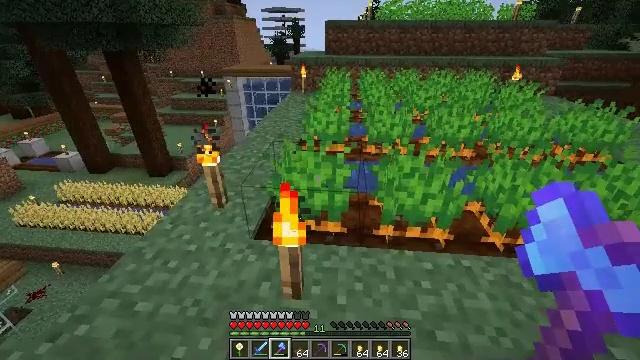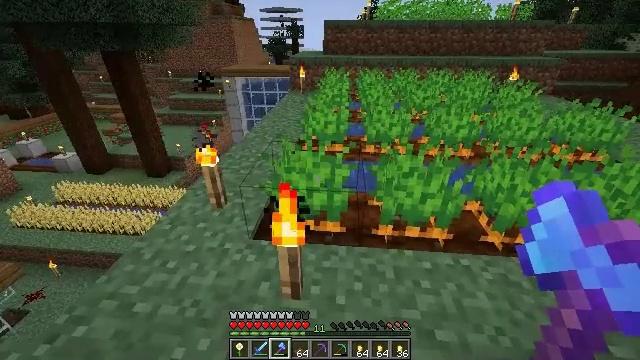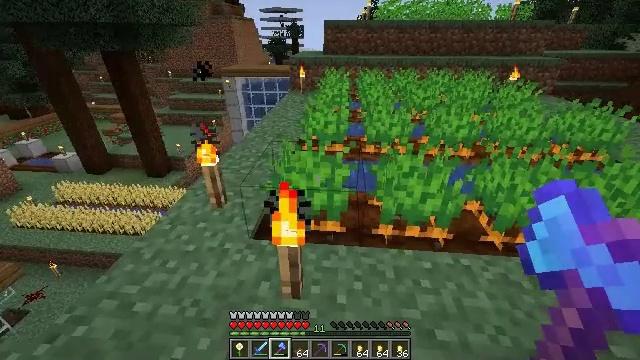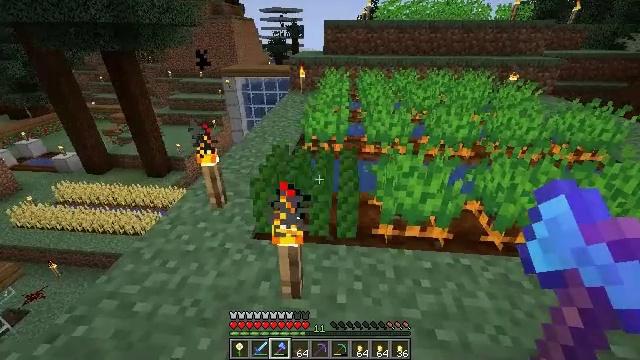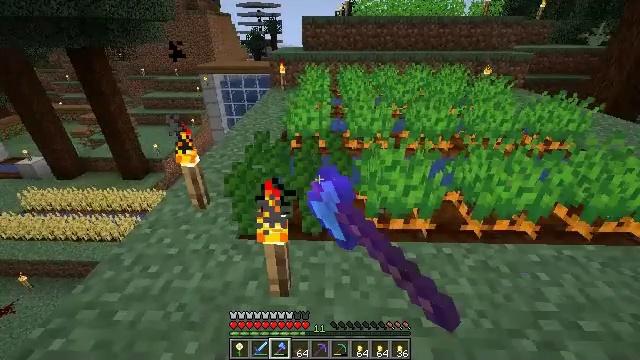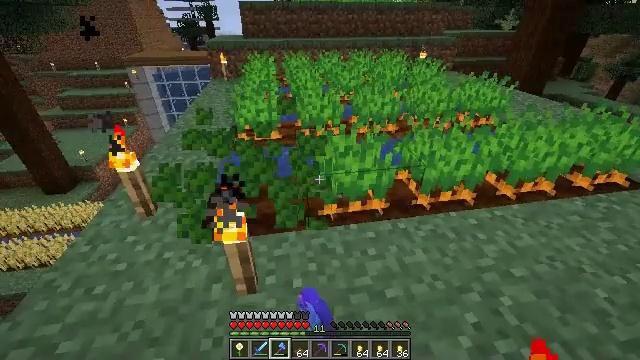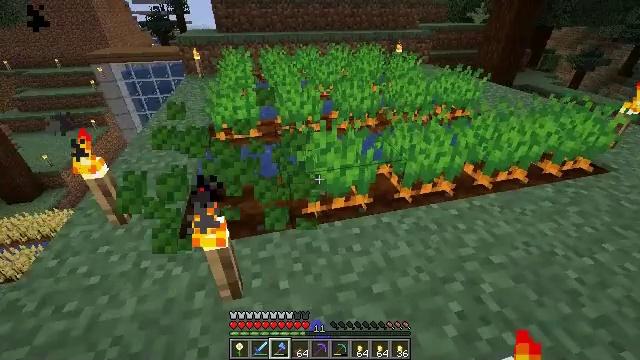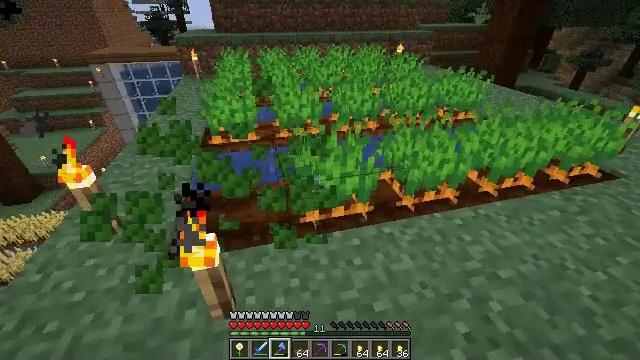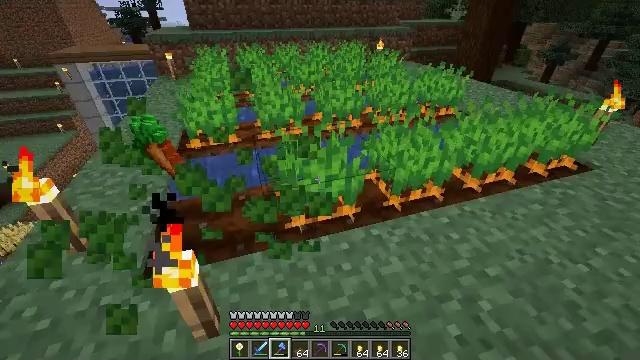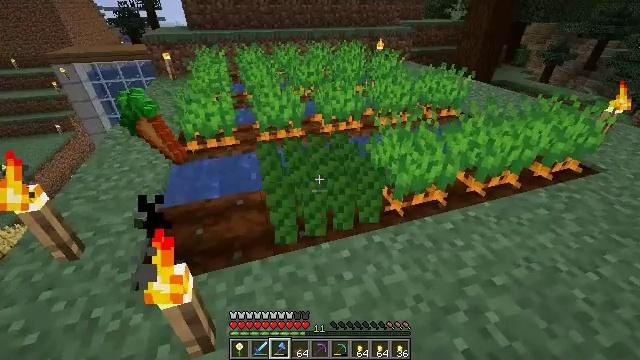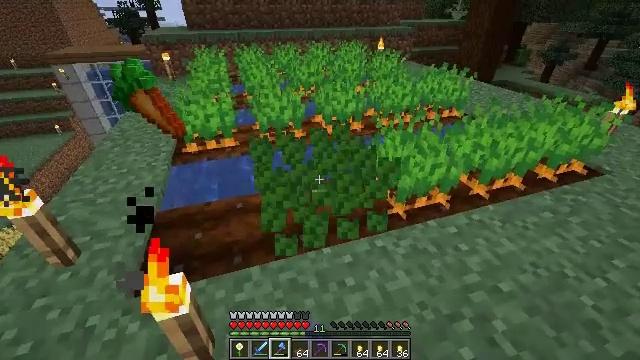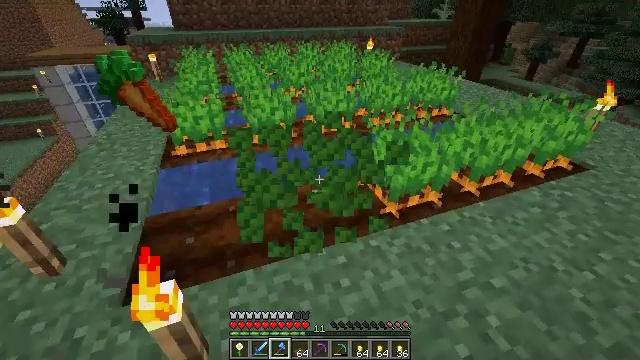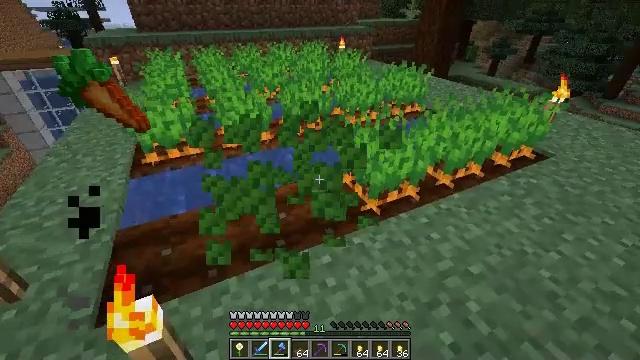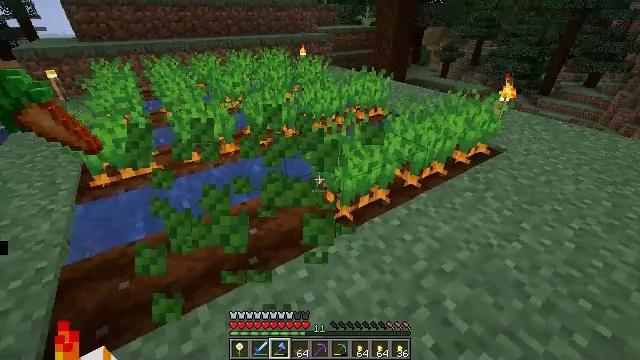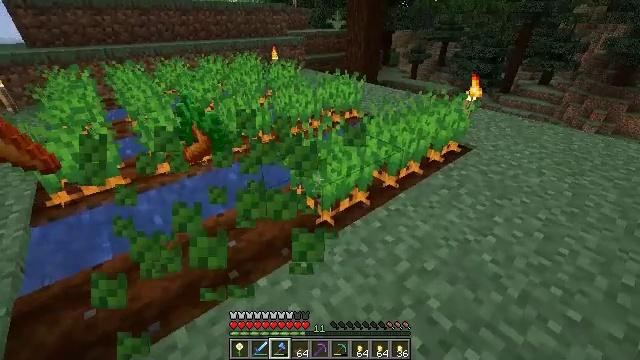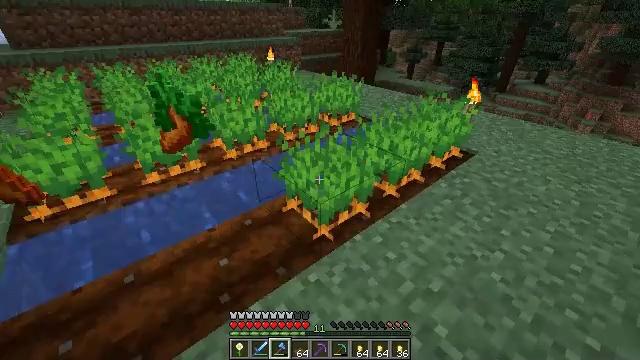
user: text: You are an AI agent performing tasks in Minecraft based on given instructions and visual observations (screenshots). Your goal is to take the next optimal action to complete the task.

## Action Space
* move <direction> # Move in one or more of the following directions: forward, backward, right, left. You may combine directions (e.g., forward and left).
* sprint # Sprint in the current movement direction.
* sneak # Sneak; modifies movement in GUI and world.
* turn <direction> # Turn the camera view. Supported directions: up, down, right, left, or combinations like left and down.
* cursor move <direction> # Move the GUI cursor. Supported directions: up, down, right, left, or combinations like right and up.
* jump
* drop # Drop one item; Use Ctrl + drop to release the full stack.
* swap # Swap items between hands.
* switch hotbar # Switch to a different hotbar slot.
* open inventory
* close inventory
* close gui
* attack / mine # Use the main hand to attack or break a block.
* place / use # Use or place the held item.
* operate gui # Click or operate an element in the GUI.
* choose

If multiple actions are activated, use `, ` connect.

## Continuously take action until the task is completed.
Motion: motion action
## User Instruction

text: Collect carrots by breaking the crop.
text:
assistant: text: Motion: no_op
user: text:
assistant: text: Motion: no_op
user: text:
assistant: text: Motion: attack / mine
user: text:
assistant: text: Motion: turn right, attack / mine
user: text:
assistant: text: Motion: turn right and down
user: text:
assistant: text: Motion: move forward, turn right and down
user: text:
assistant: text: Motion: move forward
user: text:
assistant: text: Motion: turn right
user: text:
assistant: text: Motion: attack / mine
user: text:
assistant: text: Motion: attack / mine
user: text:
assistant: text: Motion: turn right, attack / mine
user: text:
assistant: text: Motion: turn right
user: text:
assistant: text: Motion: move forward, turn right and up
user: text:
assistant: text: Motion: move forward, turn right
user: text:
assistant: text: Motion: move forward
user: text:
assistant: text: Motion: move forward, turn right and down
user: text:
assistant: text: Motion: turn right
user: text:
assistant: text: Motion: turn right
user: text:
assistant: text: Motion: attack / mine
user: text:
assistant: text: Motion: attack / mine
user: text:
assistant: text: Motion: move forward, turn right, attack / mine
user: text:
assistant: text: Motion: move forward, turn right
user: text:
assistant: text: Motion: move forward, turn right
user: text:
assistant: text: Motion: move forward
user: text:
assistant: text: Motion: no_op
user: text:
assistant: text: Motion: attack / mine
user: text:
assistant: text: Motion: attack / mine
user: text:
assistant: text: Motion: turn right, attack / mine
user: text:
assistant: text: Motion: turn right
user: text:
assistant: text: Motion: turn right